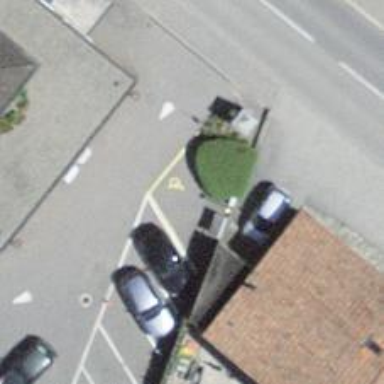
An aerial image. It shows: Lift gate barrier.